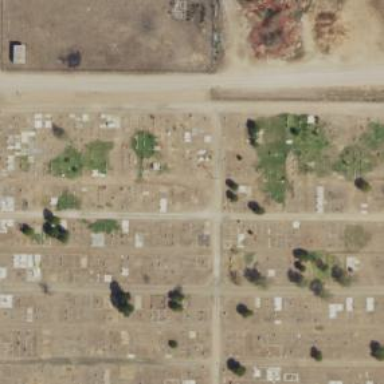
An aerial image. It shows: Cemetery.